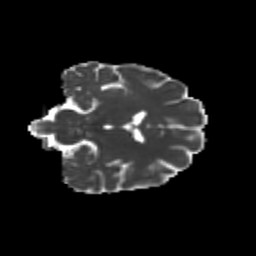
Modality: MD
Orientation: coronal
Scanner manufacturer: siemens
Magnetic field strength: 3 T
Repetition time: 9.2 s
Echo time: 0.084 s